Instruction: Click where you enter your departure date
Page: home
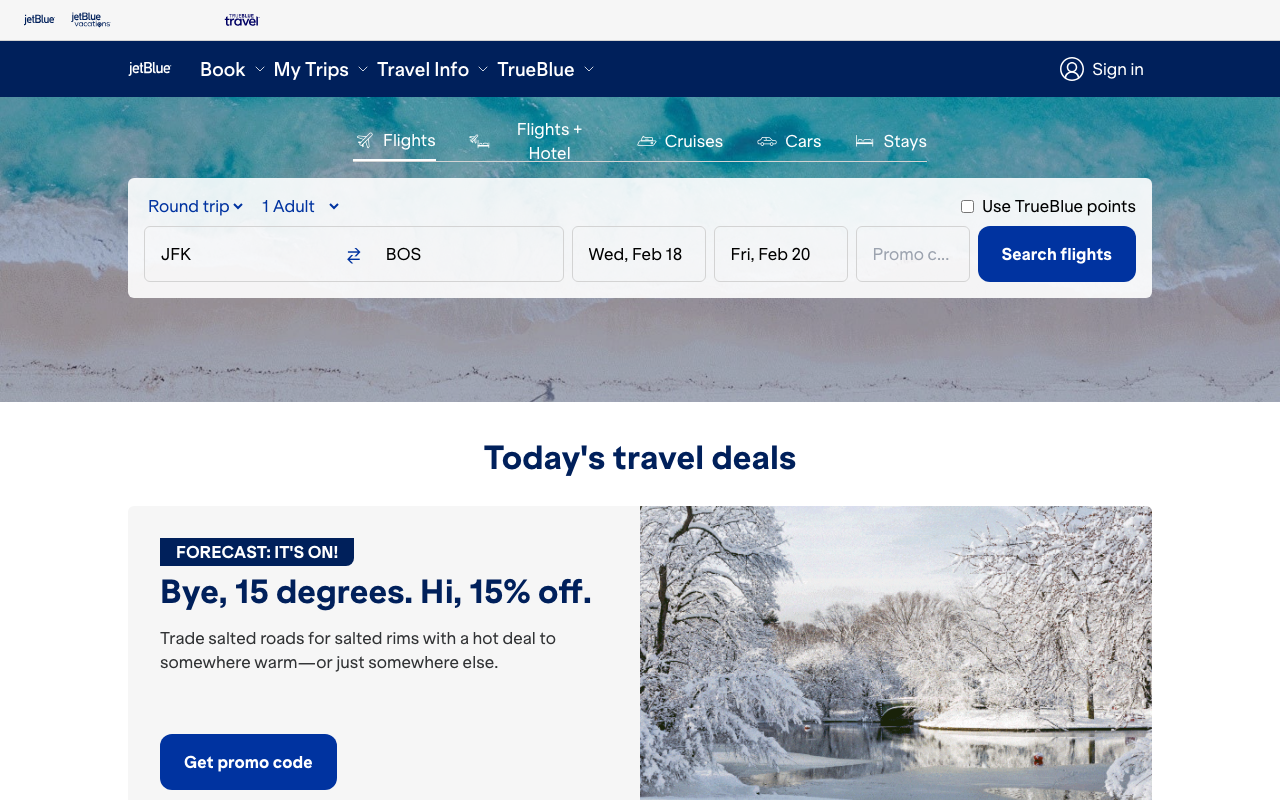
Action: click